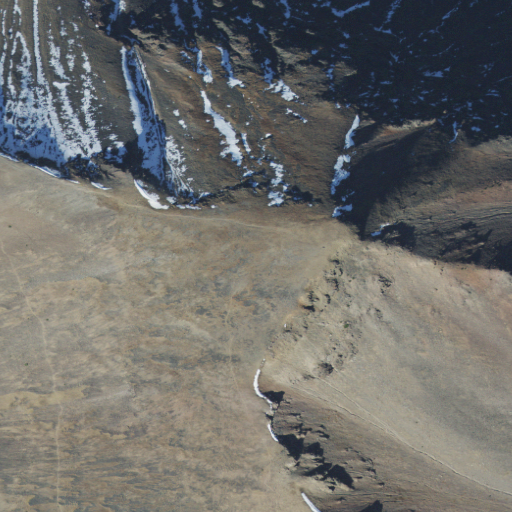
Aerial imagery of mountain in Montana named Hyalite Peak containing shrub, evergreen forest, grassland, and barren land